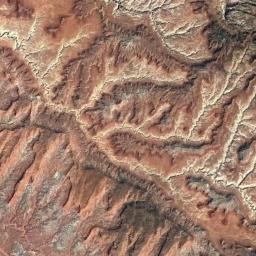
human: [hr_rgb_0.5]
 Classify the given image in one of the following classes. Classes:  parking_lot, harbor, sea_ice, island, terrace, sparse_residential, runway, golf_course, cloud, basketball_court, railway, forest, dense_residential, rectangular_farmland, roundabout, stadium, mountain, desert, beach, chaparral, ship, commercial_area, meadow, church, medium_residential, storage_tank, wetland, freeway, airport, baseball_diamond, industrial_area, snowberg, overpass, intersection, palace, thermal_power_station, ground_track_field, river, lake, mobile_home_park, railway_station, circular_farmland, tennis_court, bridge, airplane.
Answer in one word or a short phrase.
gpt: mountain